Question:
this code is for the item button.if we click it this code have to run but for me not entered into it while i make it as a third view controller.
'''
if ( revealViewController )
{
[self.sidebarbutton setTarget: self.revealViewController];
NSLog(@"sidebar=%@",sidebarbutton);
[self.sidebarbutton setAction: @selector(revealToggle:)];
[self.view addGestureRecognizer:self.revealViewController.panGestureRecognizer];
}
'''
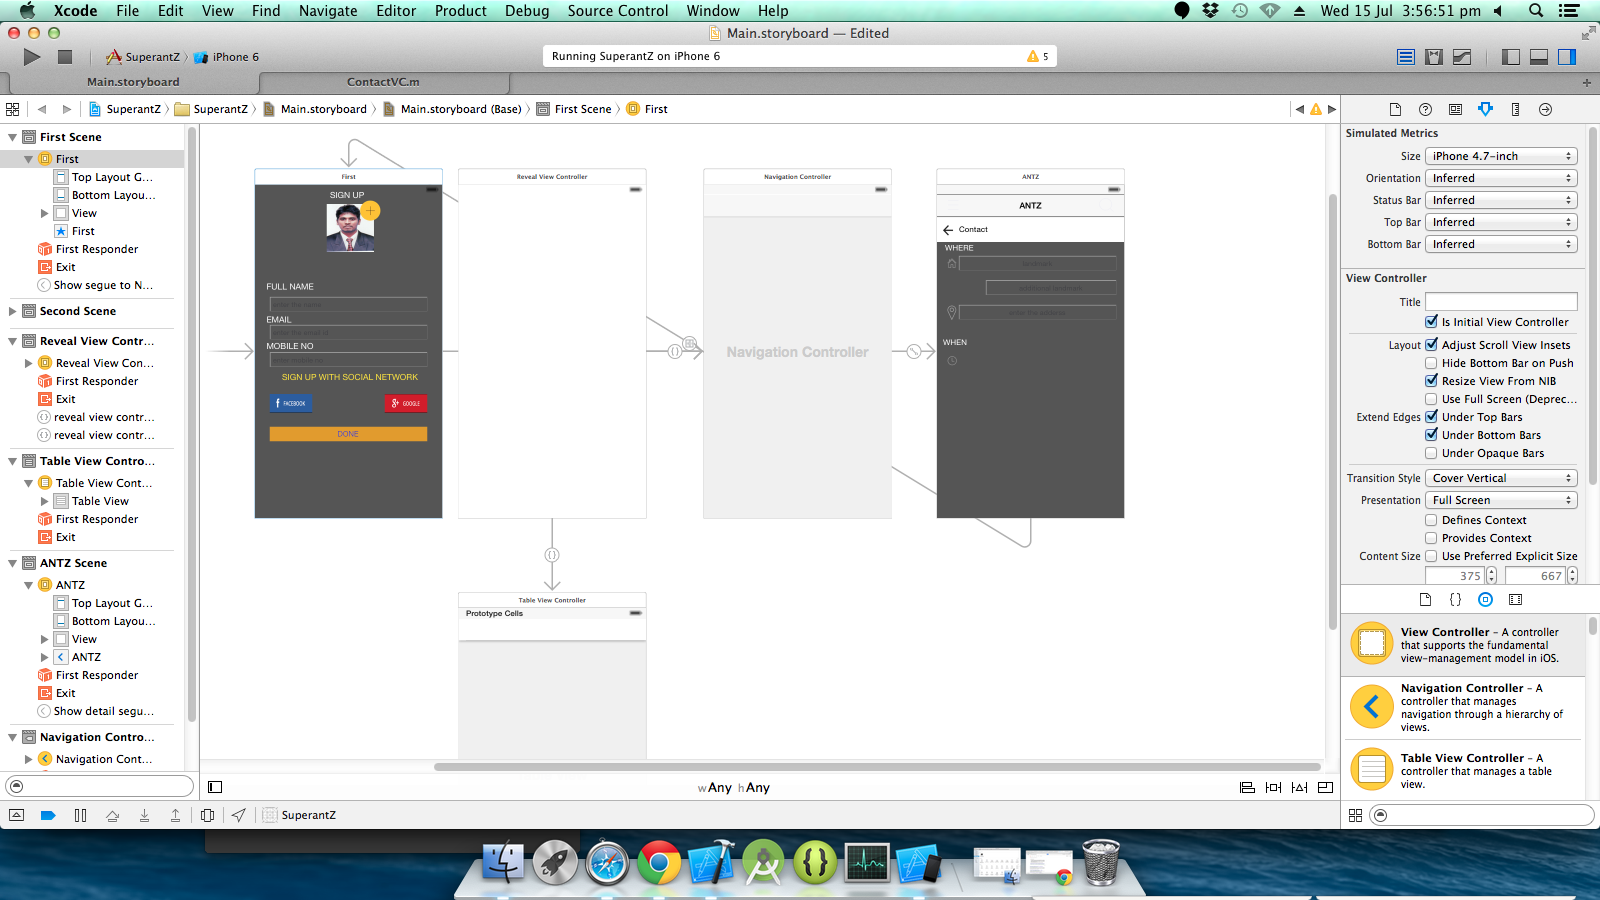
Answer: add your signup view controller to 'UINavigationController'

when your sign up process is completed , call the segue
'''
[self performSegueWithIdentifier:@"youridentifierName" sender:self];
'''